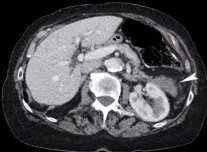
Abdominal CT -. (axial view) showing a 4.7 x 3.0cm soft-tissue density mass anterior to the left kidney, adjacent to the tail of the pancreas, and ,the previous colonic anastomosis at the splenic flexure.
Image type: radiology (ct)